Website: bh-photo
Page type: cross-sells
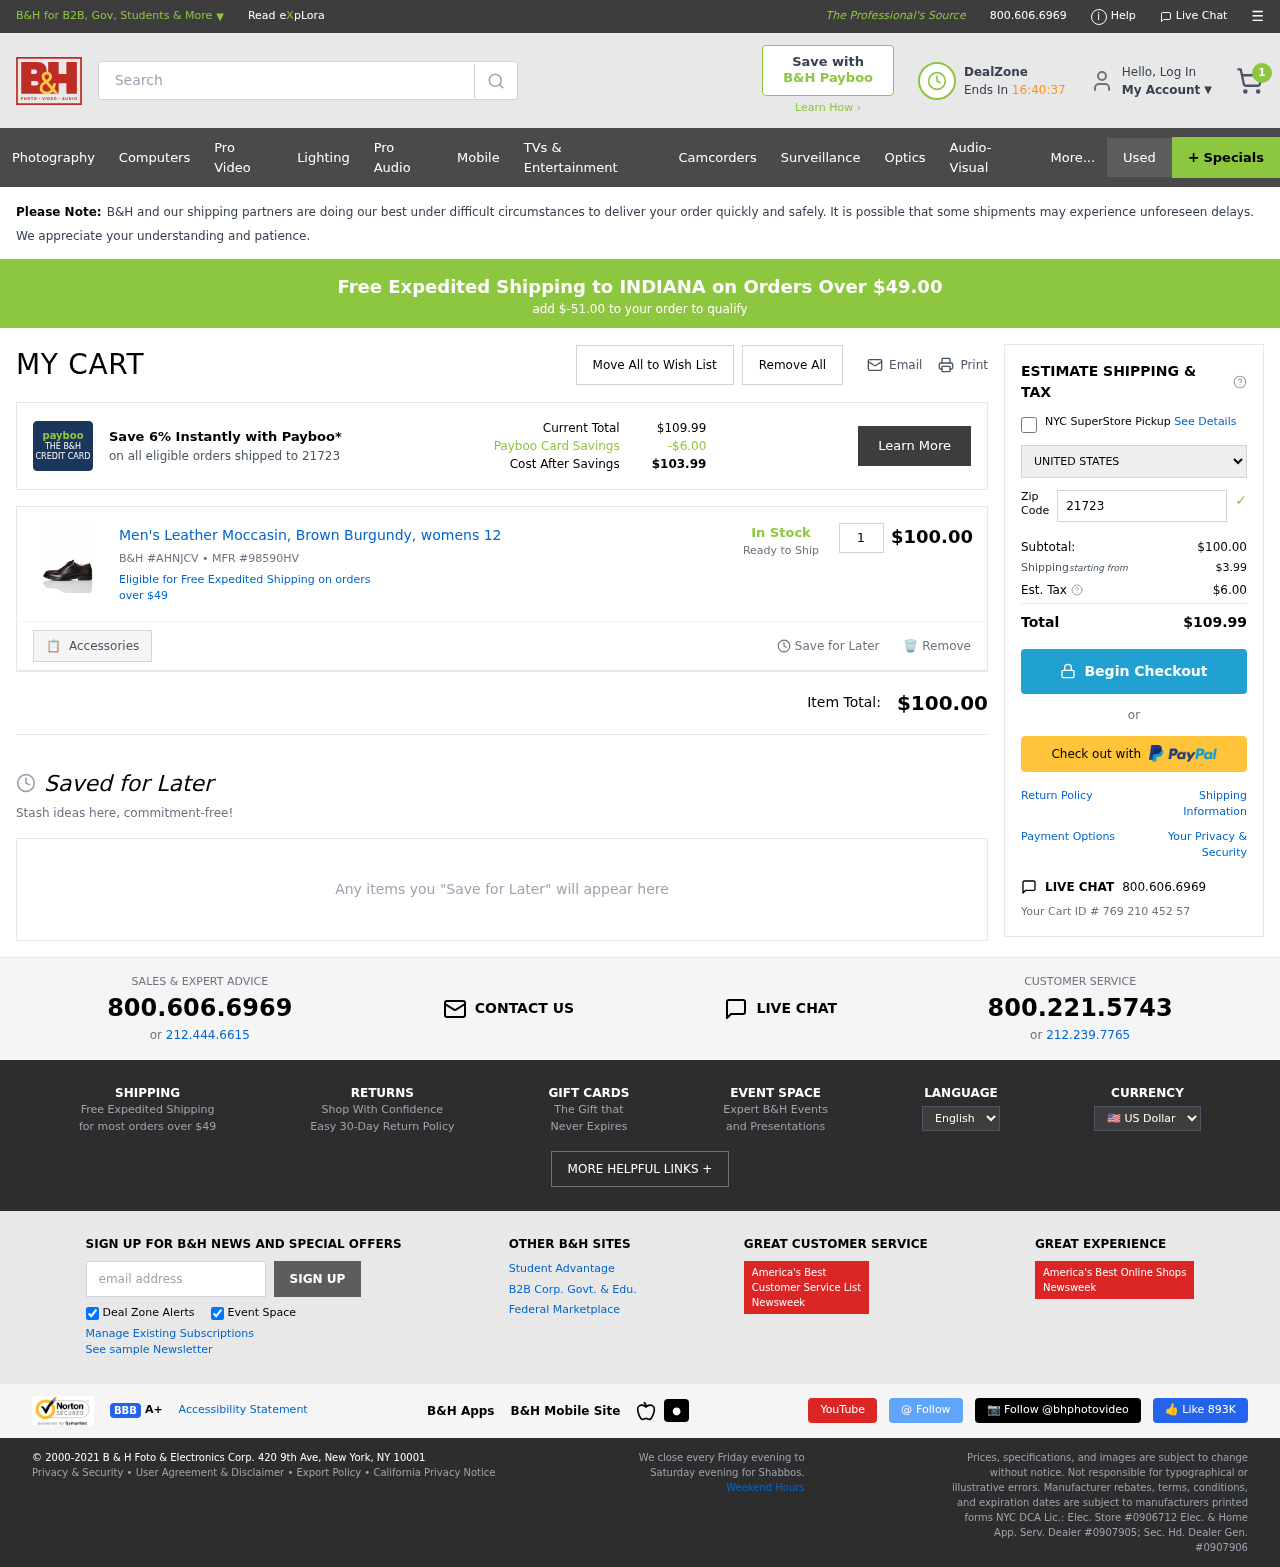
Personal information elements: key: PII_COUNTRY
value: United States
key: PII_POSTCODE
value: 21723
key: PII_STATE
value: INDIANA
Product elements: key: PRODUCT1_NAME
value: Men's Leather Moccasin, Brown Burgundy, womens 12
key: PRODUCT1_PRICE
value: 100
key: PRODUCT1_QUANTITY
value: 1
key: PRODUCT1_SKU
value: B&H #AHNJCV
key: PRODUCT1_MFR
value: MFR #98590HV
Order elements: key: ORDER_NUM_ITEMS
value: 1
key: SHIPPING_THRESHOLD_REMAINING
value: $-51.00
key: ORDER_TOTAL
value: $109.99
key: ORDER_SUBTOTAL
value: $100.00
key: ORDER_SHIPPING_COST
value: $3.99
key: ORDER_TAX
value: $6.00
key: ORDER_ID
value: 769 210 452 57
Search elements: key: HEADER_SEARCH
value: Search
Other elements: key: PAYBOO_SAVINGS
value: -$6.00
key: COST_AFTER_SAVINGS
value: $103.99